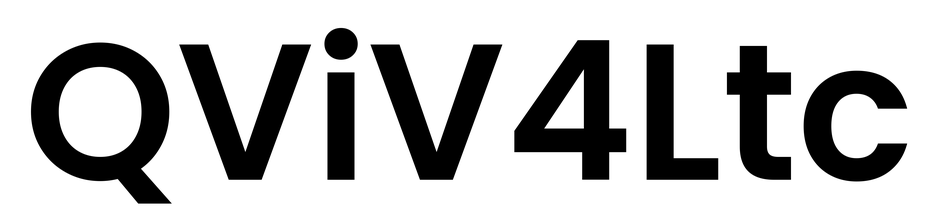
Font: Poppins-SemiBold